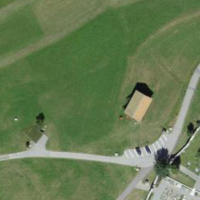
EUNIS habitat code: 24
Species observed at this site:
Eryngium alpinum